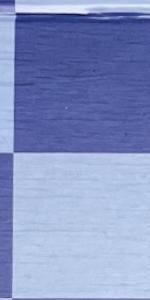
Label: Empty